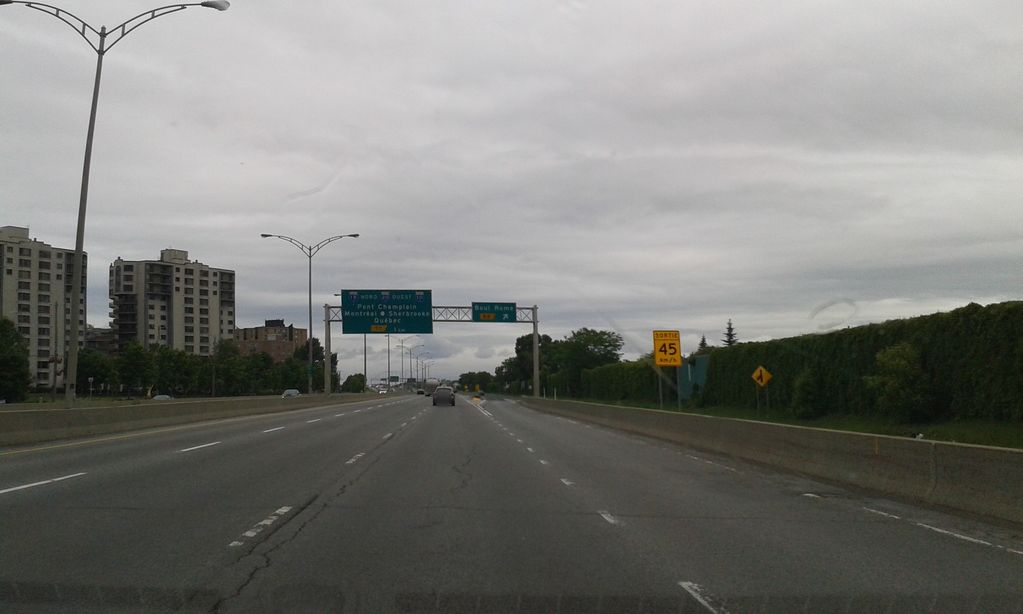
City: montreal